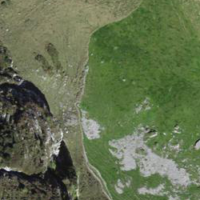
EUNIS habitat code: 26
Species observed at this site:
Gymnadenia conopsea